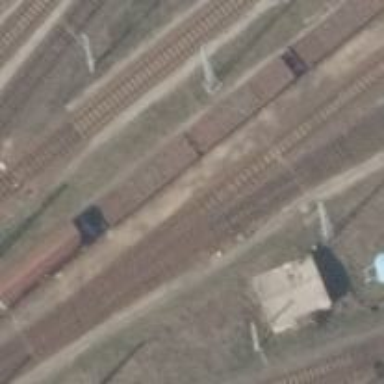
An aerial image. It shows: Railway switch.